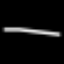
Label: line